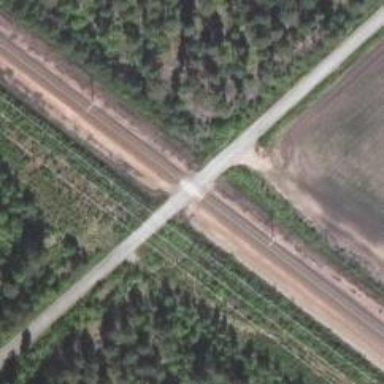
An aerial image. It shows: Uncontrolled level railway crossing with saltire marker.